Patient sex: F
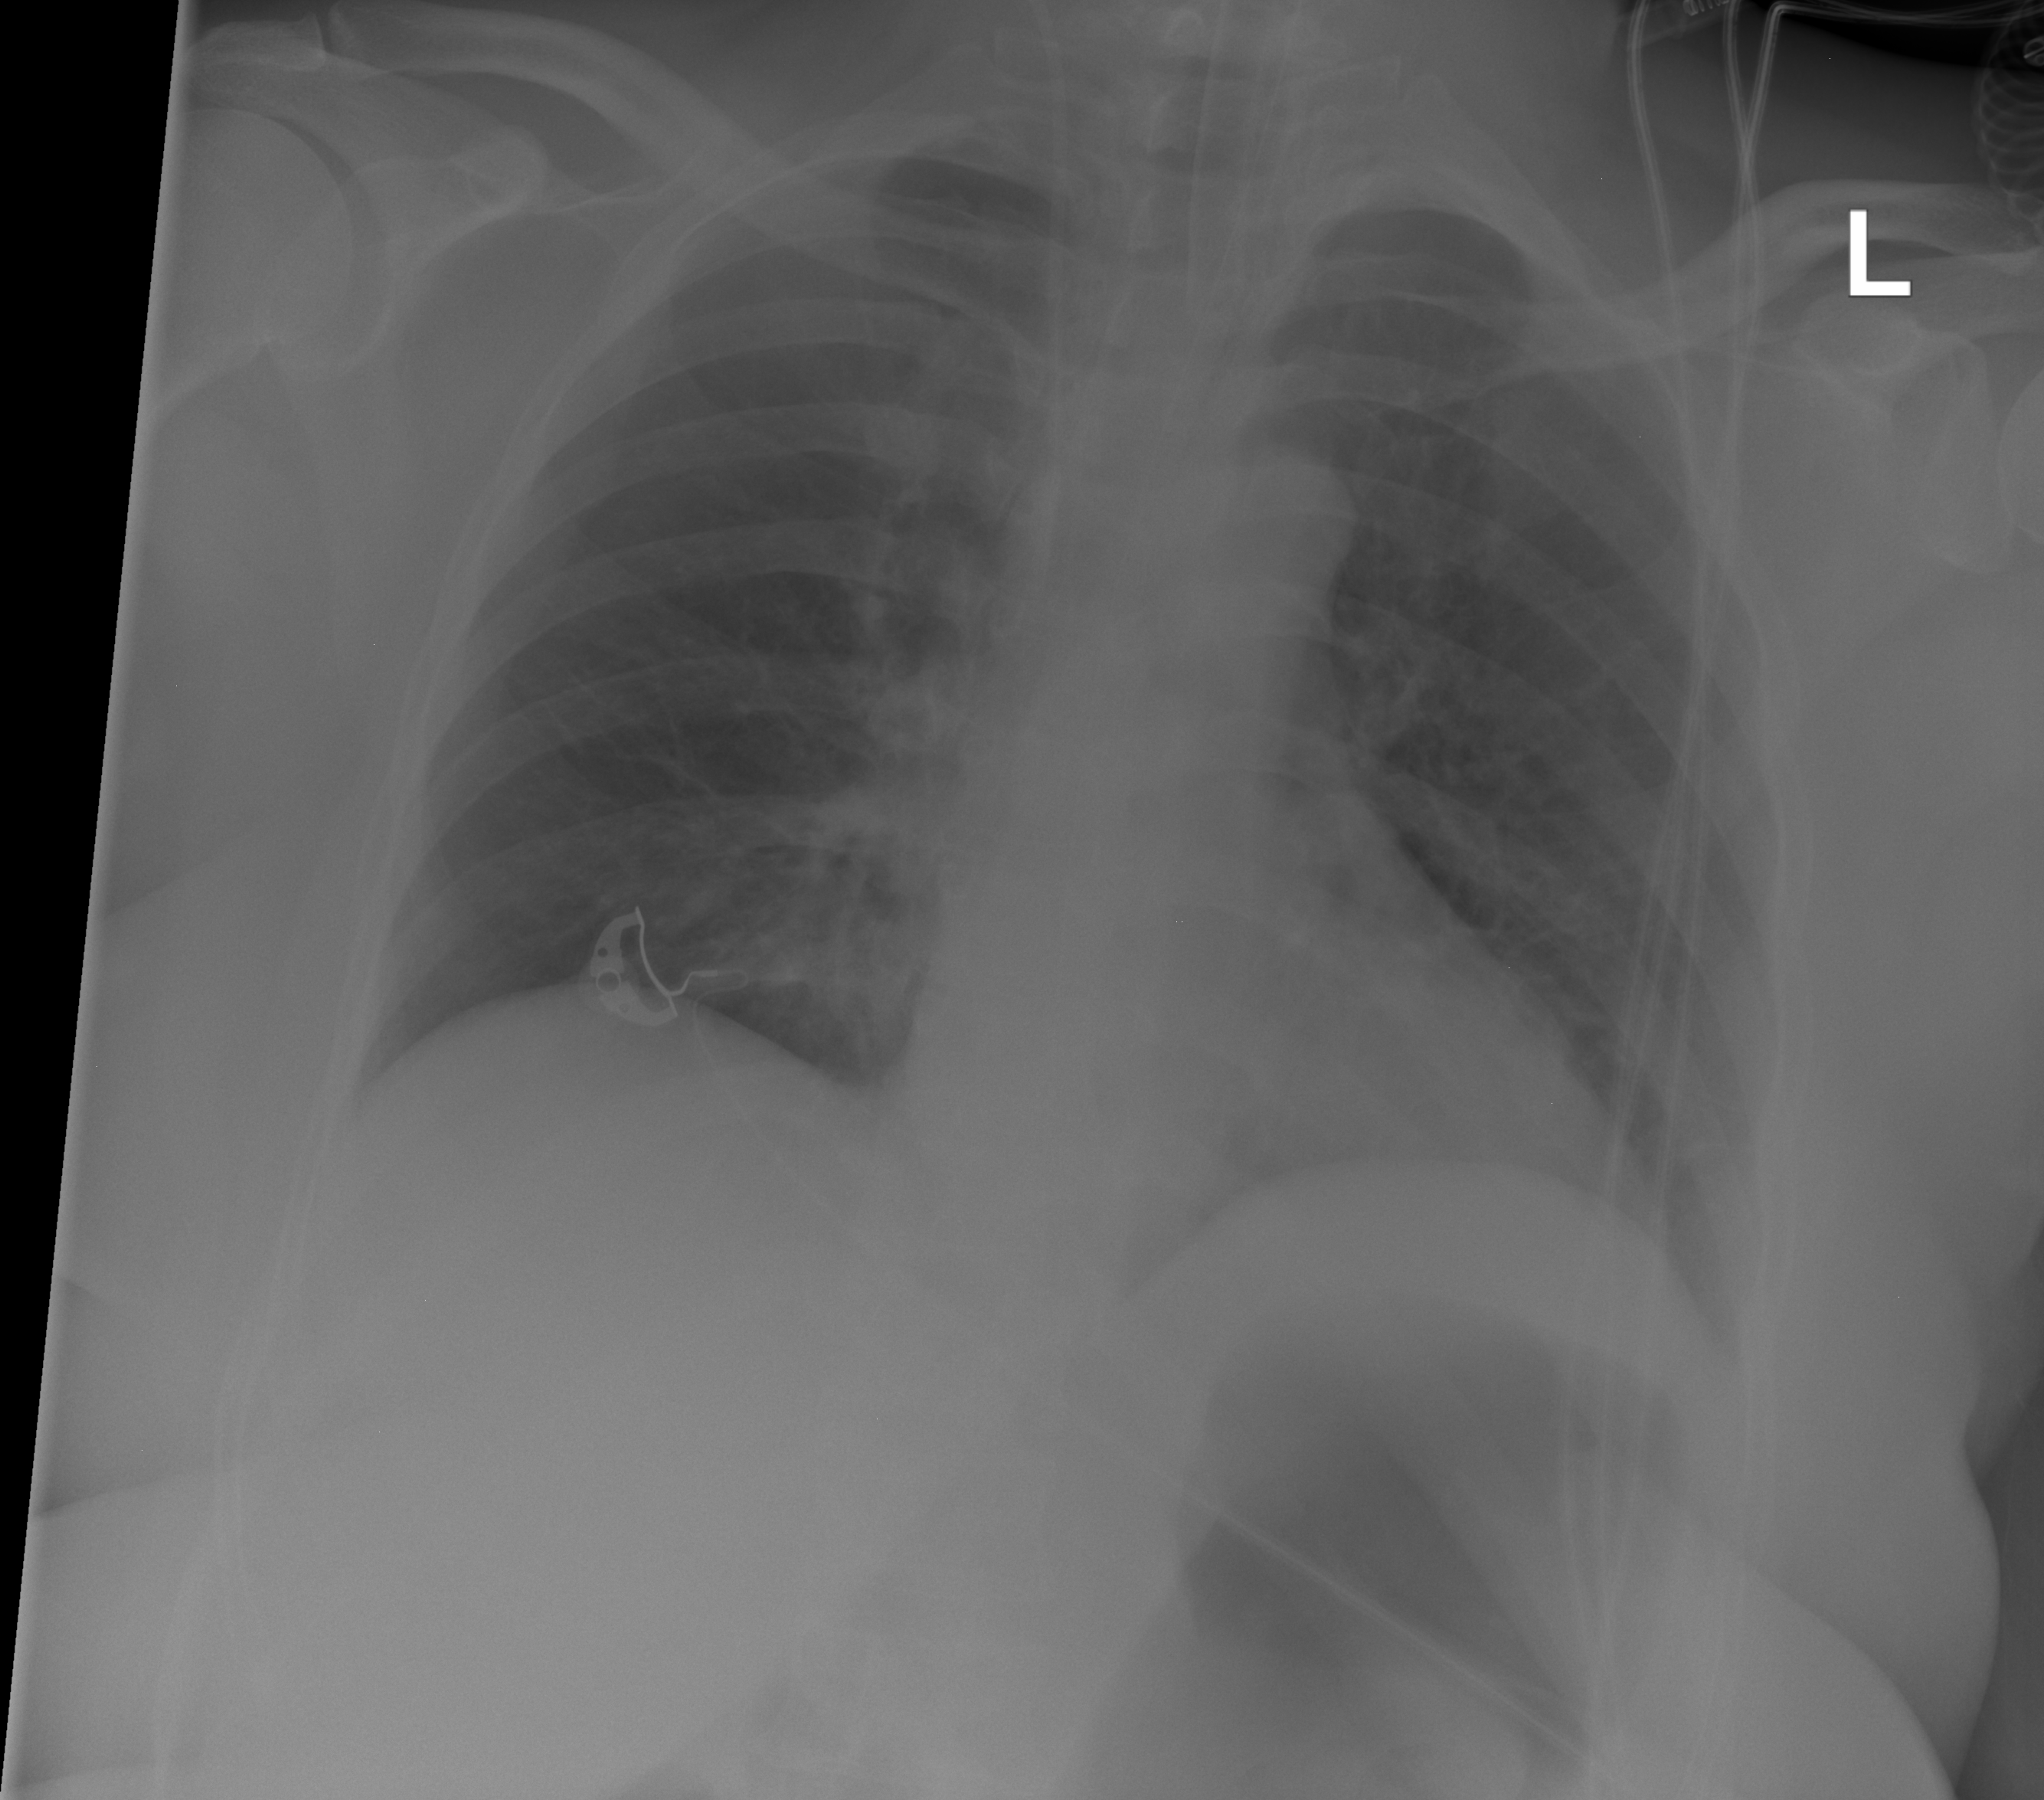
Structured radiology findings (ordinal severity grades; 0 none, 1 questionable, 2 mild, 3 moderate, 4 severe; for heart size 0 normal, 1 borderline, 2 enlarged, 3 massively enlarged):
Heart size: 0
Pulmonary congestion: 0
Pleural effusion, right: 0
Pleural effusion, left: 0
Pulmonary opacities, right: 0
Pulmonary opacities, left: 0
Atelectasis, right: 1
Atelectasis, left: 1